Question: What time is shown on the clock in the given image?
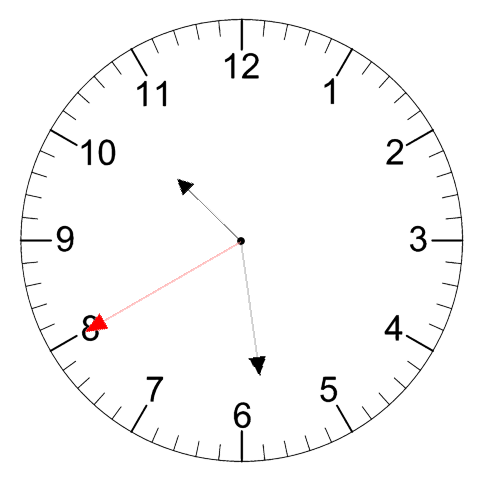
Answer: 10:28:40